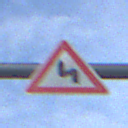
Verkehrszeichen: DoppelkurveZunaechstLinks
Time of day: MorningAfternoon
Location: Outdoor (Nature)
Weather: PartlyCloudy
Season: NotSpecified
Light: Natural